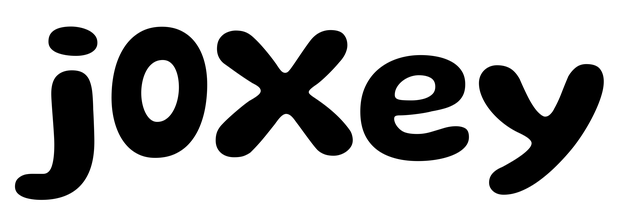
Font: Gluten_SemiBold